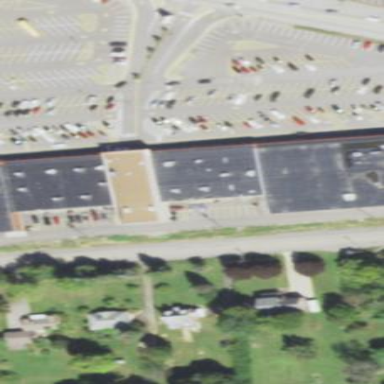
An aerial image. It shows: Retail building.